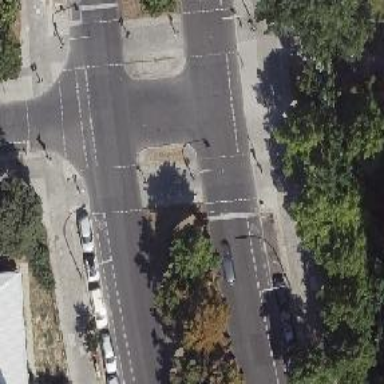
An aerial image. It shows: Crossing with traffic signals and right kerb extension. It includes island.